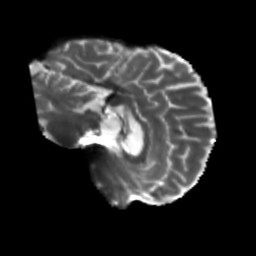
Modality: T2w
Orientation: sagittal
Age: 47
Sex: male
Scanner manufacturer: siemens
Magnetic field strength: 3 T
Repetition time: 5.25 s
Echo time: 0.08 s